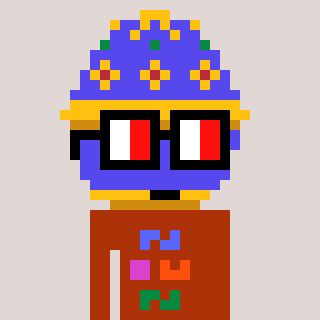
a pixel art character with square glasses with black frames and red eyes, a faberge-shaped head and a hotbrown-colored body on a warm background